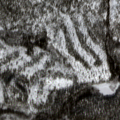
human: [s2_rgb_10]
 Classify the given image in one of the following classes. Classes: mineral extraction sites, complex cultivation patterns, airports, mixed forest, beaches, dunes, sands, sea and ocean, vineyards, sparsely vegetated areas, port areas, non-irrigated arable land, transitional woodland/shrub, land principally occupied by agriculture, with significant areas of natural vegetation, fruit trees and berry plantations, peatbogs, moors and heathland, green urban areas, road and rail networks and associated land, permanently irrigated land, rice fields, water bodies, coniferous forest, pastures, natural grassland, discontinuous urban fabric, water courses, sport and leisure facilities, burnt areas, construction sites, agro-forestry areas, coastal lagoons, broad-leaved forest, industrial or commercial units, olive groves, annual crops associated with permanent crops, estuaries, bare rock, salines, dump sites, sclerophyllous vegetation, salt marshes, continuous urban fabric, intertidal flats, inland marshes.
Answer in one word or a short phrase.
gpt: coniferous forest, mixed forest, transitional woodland/shrub